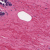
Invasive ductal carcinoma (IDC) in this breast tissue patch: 0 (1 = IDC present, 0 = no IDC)